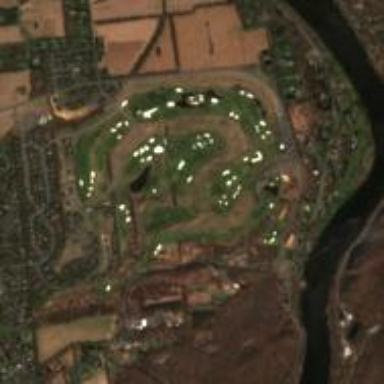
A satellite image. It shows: Golf course.